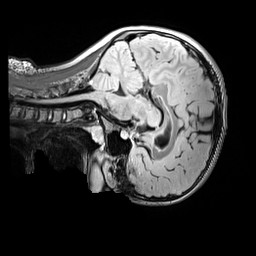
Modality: FLAIR
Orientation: sagittal
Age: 12
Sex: female
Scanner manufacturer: siemens
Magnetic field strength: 3 T
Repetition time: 5 s
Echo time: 0.388 s